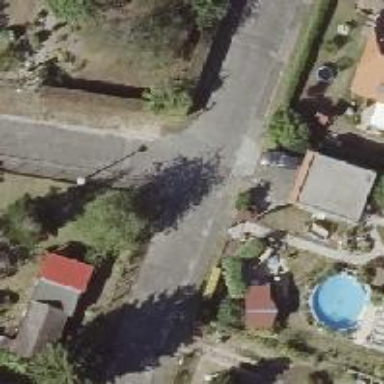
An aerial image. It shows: Residential road with asphalt surface. Sidewalk is present on the left side.